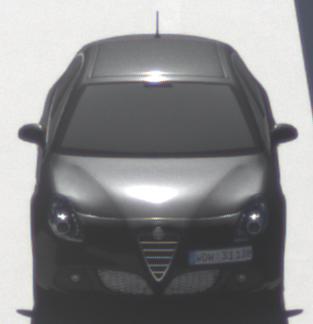
Make: Alfa Romeo
Model: Giulietta 1.4 TB 16V
Detailed model: Giulietta (940)
Model produced from: 2010/05
Model produced until: 2013/03
Doors: 5
Color: black
Road condition: dry road
Daytime: midday
Contrast: high contrast